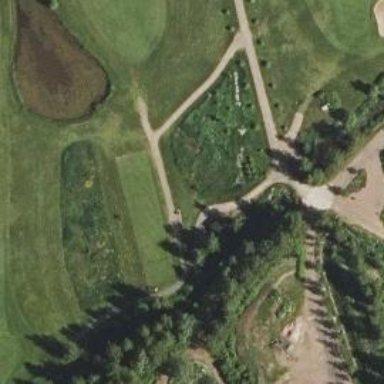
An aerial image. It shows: Service road designated as golf cart path.